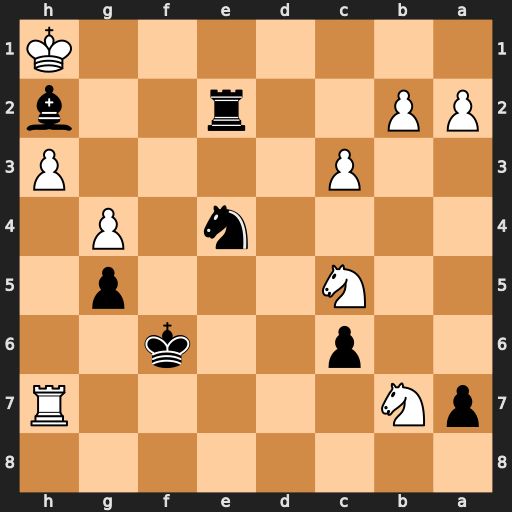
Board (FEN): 8/pN5R/2p2k2/2N3p1/4n1P1/2P4P/PP2r2b/7K
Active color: b
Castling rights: -
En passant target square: -
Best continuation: Ng3#